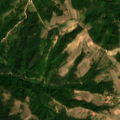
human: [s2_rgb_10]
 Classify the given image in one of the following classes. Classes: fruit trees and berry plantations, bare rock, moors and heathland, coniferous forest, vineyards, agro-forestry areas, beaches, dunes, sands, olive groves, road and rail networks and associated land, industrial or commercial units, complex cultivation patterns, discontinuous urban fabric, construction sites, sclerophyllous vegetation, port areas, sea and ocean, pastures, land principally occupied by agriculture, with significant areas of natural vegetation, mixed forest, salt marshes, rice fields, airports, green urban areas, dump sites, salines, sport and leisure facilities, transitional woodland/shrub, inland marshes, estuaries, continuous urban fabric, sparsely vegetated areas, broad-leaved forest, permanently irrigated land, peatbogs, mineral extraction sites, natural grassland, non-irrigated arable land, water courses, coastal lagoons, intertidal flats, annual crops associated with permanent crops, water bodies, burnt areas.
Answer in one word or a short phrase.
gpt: complex cultivation patterns, land principally occupied by agriculture, with significant areas of natural vegetation, broad-leaved forest